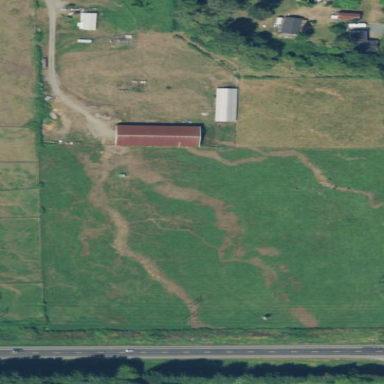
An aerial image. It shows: Pasture area used as meadow.